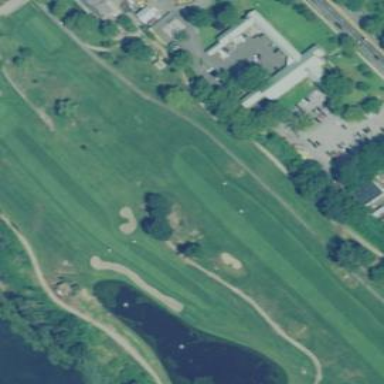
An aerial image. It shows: Grassy area designated as golf fairway.